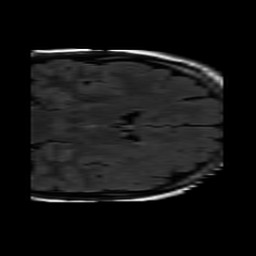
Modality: FLAIR
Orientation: coronal
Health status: ill
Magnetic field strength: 3 T